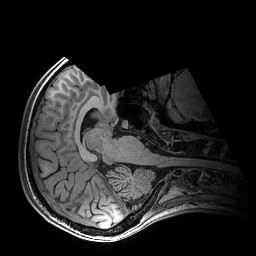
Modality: T1w
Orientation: axial
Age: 21
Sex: female
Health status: healthy